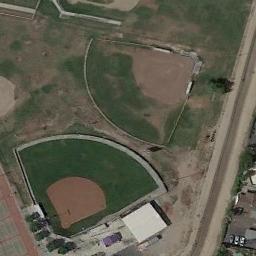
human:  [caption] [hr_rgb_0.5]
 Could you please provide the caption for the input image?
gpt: There are two simple baseball diamonds in the grass along the roads .

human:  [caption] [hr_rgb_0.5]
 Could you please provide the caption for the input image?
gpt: Two baseball diamonds on the lawn and some badminton courts beside .

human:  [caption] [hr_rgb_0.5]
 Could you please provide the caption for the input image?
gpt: There are two baseball diamonds covered with trees by the road .

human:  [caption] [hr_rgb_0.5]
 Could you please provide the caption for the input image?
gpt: There are two basketball courts and a baseball field in this image .

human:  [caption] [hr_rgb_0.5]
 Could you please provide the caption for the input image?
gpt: One road is next to two baseball diamonds .